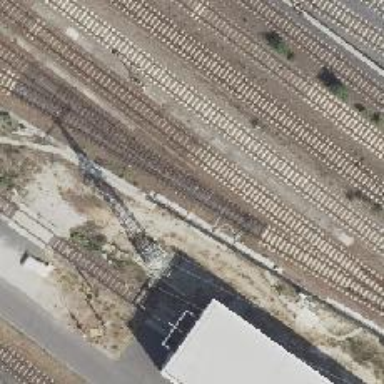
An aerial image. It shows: Railway switch.